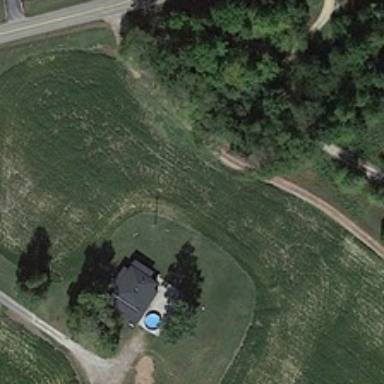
A building with three trees are near a piece of meadow and some green trees .